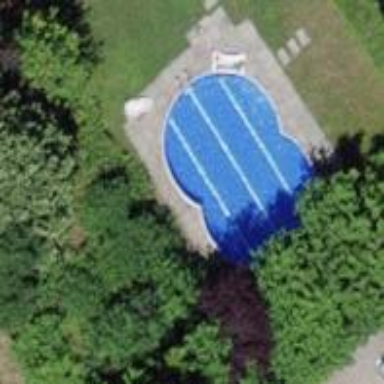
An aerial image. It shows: Swimming pool located in leisure land.